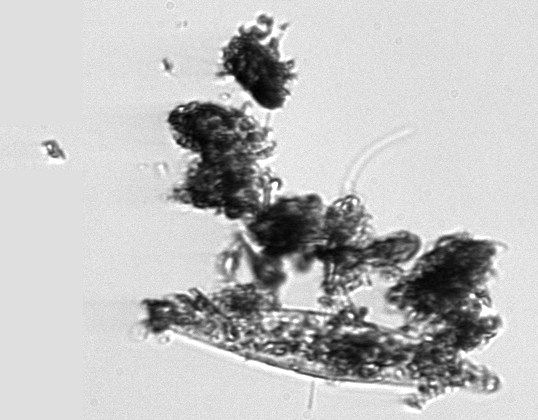
Label: Thalassiosira_TAG_external_detritus